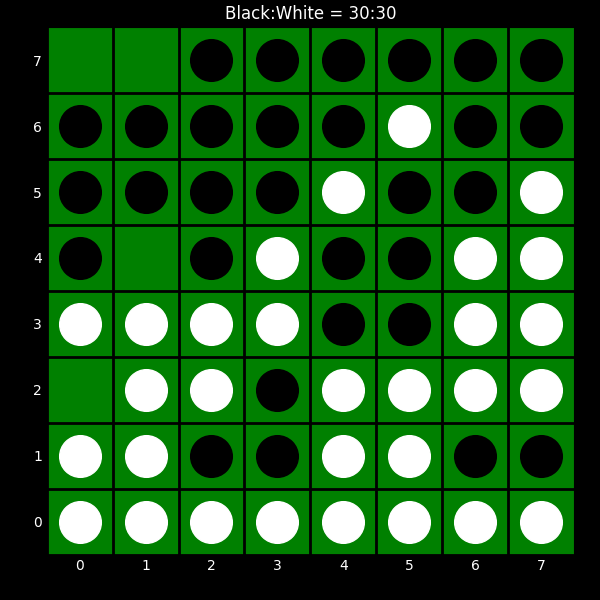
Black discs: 30
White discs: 30